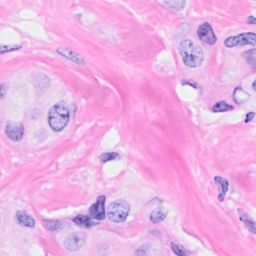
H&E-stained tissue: Breast